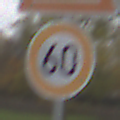
Verkehrszeichen: Geschwindigkeit60
Zusatzzeichen oben: KurveLinks
Umgebung: Outdoor, Suburban
Tageszeit: Midday
Wetter: Overcast
Licht: Natural
Jahreszeit: NotSpecified
Kontrast: LowContrast